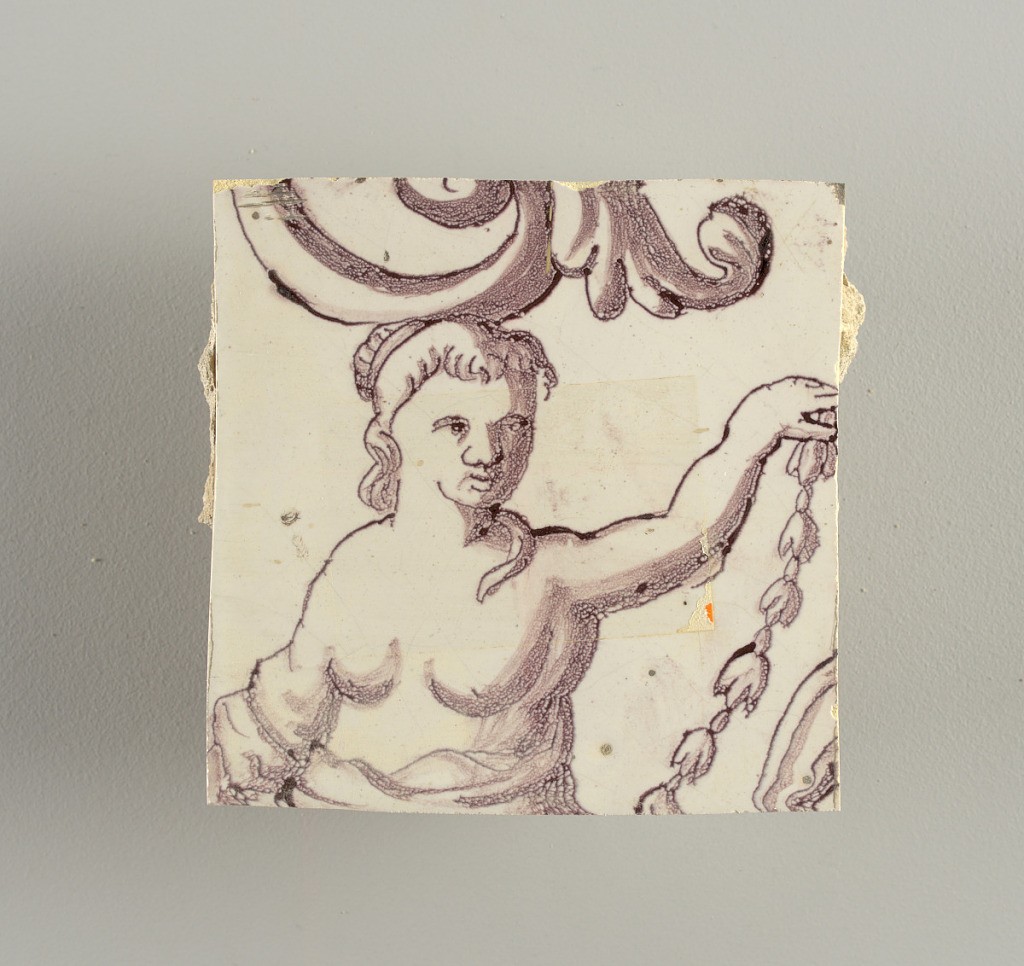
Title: Tile wall facing
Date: ca. 1725
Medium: Tin-glazed earthenware, underglaze
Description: Horizontal rectangle.  Thirty tiles wide and twenty-three tiles high with opening for fireplace eleven tiles wide and ten high.  Foliage arabesques disposed about three vertical axes from which are emphazised by urns at center and right, and at left by the figure of a standing woman carrying an infant on her arm and accompanied by two children.